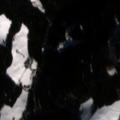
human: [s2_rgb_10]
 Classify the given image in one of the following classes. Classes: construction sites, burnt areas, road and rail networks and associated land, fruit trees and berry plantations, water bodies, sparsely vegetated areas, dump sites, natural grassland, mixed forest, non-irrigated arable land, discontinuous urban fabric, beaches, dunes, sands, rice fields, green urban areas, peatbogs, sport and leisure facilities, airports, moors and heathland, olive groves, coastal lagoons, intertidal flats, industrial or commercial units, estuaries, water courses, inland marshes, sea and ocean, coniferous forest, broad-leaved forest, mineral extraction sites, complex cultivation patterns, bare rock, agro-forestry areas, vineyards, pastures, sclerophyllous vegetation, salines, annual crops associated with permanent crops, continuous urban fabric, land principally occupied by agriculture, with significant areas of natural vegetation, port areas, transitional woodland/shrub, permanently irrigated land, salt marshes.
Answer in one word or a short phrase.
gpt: pastures, coniferous forest